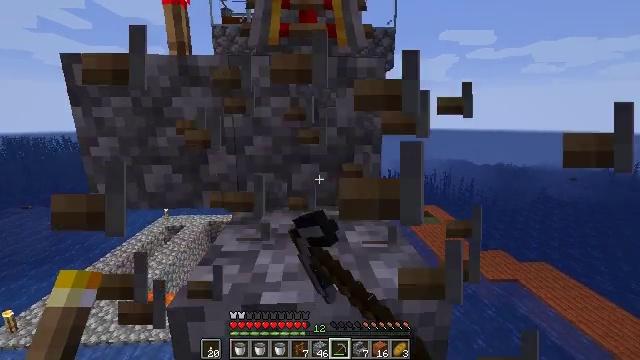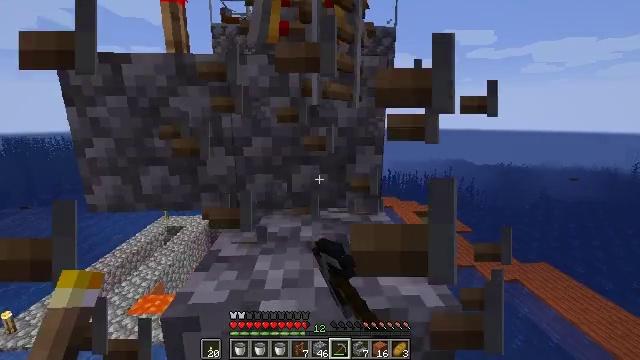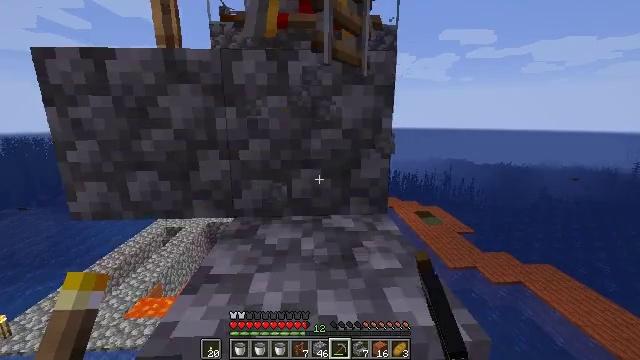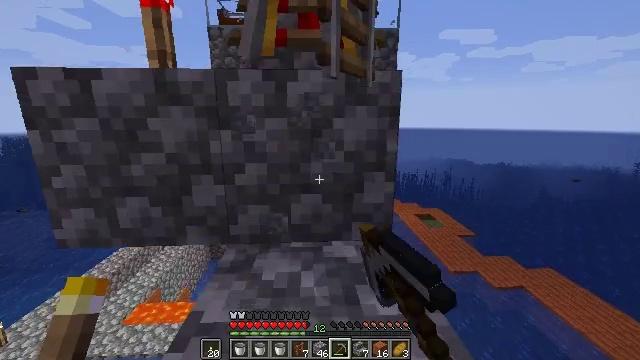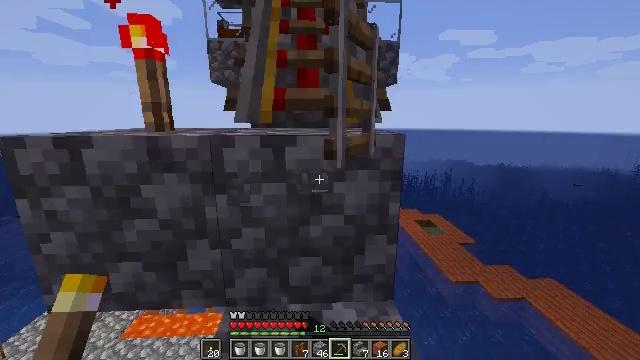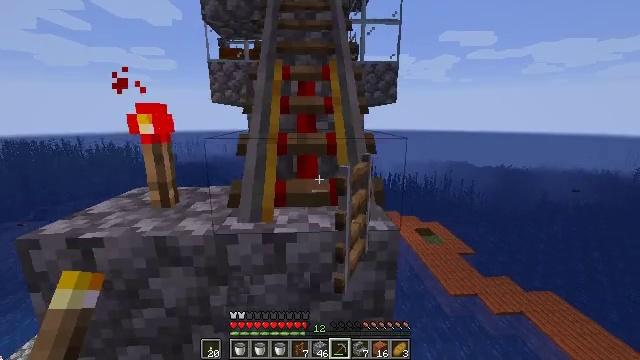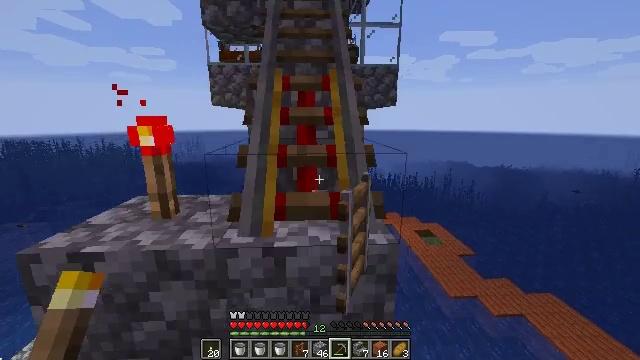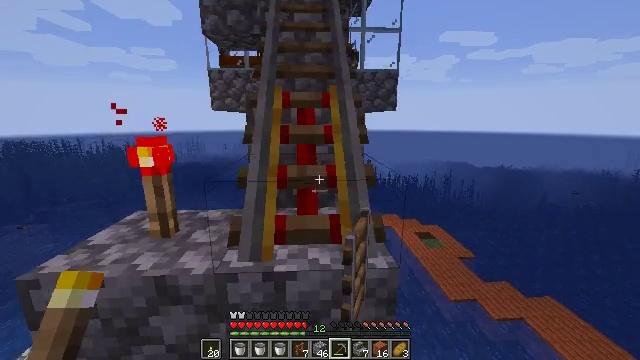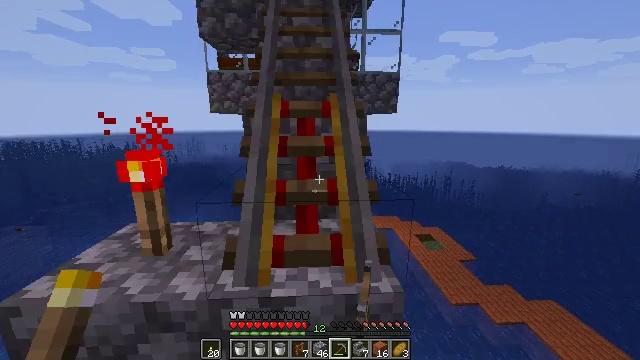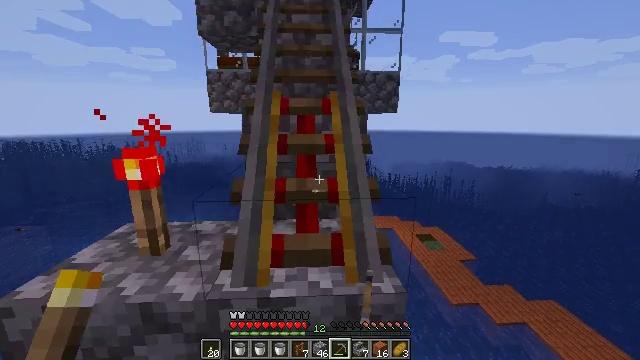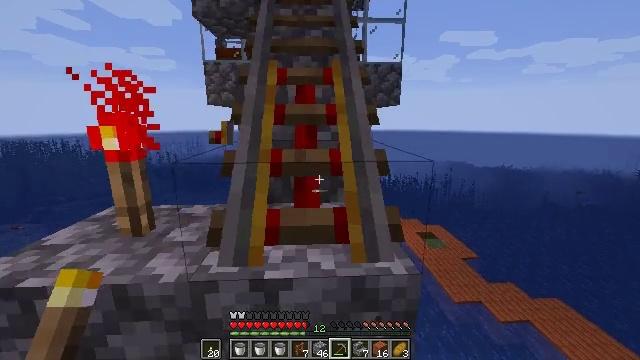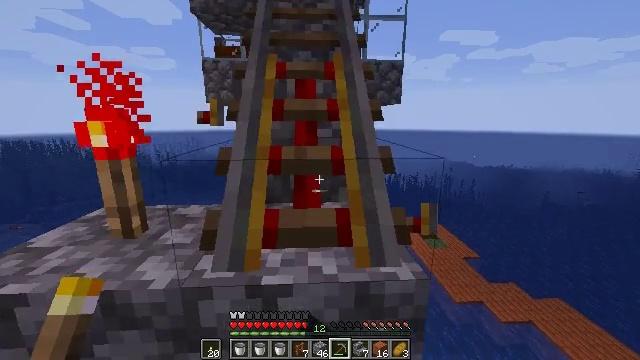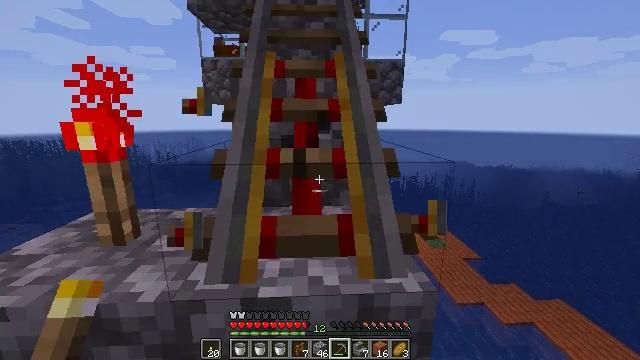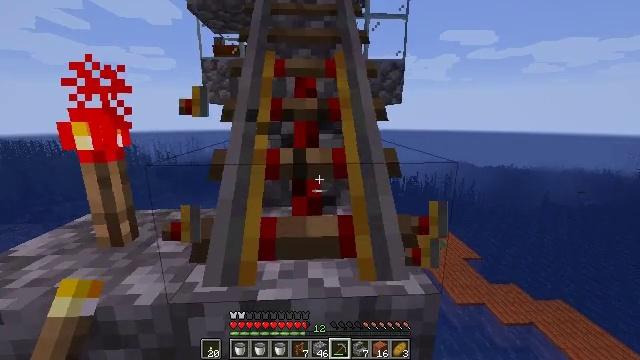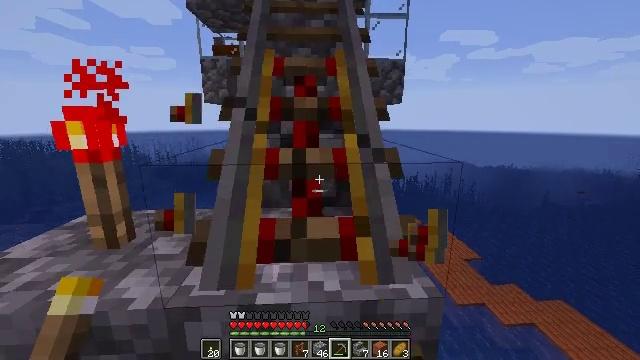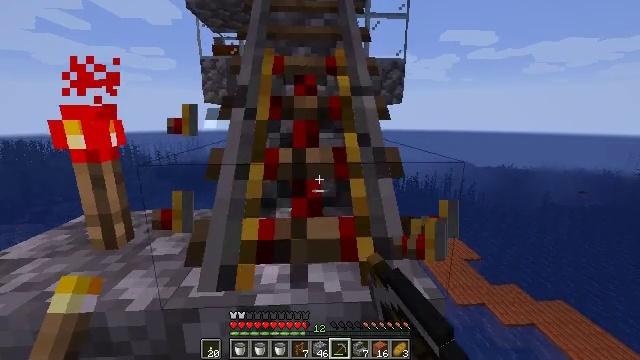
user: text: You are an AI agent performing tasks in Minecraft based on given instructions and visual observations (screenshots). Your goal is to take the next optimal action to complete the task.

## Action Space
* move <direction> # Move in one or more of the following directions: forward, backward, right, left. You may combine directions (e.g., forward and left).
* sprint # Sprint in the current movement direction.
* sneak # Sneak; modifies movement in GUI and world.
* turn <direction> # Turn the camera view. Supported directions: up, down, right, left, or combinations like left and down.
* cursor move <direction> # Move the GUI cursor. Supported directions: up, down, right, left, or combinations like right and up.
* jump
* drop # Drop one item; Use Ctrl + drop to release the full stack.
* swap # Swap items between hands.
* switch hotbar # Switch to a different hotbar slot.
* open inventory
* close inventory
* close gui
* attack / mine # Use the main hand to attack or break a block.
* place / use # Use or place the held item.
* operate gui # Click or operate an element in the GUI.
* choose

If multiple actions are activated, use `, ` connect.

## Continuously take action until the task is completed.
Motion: motion action
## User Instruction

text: Mine the powered rail from the track.
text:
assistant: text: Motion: move forward, attack / mine
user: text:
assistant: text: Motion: move forward, attack / mine
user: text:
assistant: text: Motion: move forward, attack / mine, jump
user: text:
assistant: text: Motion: move forward, jump
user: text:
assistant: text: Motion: move forward, jump
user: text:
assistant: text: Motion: move forward, jump
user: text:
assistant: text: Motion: move forward, jump
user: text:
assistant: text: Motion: move forward, jump
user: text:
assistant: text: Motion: move forward
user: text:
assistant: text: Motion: attack / mine
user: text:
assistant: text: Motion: attack / mine
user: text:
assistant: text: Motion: attack / mine
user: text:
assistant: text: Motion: attack / mine
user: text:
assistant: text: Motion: attack / mine
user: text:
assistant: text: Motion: attack / mine
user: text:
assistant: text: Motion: attack / mine
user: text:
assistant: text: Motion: attack / mine
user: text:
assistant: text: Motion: attack / mine
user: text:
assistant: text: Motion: attack / mine
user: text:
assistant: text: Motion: move forward, attack / mine
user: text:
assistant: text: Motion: attack / mine, jump